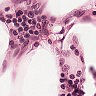
Metastatic tissue present: no